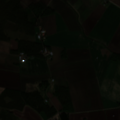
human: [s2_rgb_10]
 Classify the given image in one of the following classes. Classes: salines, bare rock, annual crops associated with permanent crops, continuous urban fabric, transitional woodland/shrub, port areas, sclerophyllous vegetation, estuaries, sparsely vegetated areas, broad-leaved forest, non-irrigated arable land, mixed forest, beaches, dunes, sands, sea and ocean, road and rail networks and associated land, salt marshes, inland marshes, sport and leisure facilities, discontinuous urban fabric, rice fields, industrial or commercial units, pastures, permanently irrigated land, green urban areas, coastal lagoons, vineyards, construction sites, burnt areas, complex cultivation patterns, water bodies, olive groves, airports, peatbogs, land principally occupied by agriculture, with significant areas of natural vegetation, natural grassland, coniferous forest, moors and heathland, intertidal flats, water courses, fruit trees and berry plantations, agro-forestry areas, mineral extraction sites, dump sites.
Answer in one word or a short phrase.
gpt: non-irrigated arable land, land principally occupied by agriculture, with significant areas of natural vegetation, coniferous forest, mixed forest